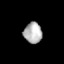
Tissue: lung
Cell type: Epithelial cells
Senescence score: 0.1695
Nuclear area (px): 373
Mean DAPI intensity: 177.941